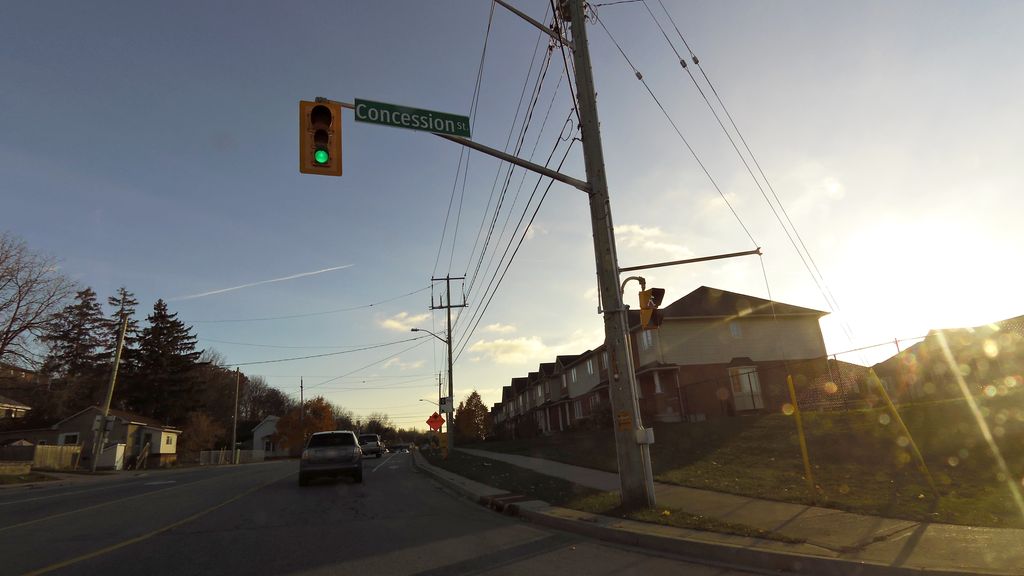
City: kitchener-waterloo